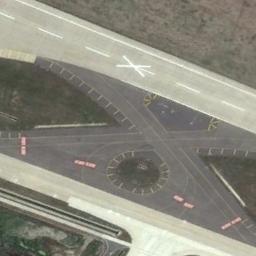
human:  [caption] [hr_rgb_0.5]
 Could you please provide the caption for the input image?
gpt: Next to many complex staggered runways are large brown bare fields with white short and thick line markings .

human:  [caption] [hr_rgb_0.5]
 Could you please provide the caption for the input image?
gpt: There is a round grass beside the track .

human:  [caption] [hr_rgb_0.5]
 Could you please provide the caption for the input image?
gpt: The runway is on the grass next to the bare land .

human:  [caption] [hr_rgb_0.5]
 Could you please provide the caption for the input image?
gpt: The runway with some center line markings connects some other roads .

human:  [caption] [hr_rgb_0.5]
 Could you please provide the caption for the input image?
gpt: There are some green lawns beside the runway .